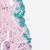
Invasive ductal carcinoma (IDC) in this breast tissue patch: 0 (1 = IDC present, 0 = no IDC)